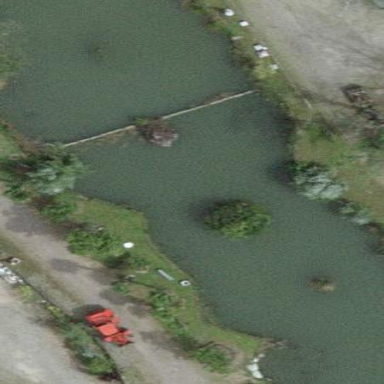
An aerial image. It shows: Pond surrounded by natural water.